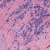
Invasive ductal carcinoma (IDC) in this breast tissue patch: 1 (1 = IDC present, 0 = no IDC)